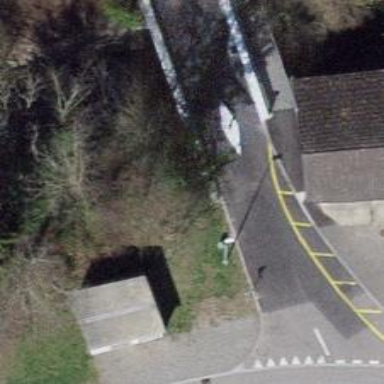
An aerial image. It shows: Bollard barrier.